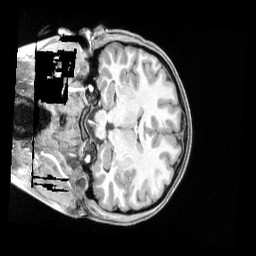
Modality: T1w
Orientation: coronal
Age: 77
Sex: female
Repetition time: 2.4 s
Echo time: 0.00222 s